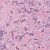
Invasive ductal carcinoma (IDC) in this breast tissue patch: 1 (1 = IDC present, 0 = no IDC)